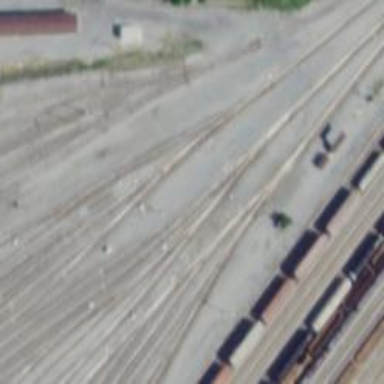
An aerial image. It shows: Railway yard used for servicing trains.